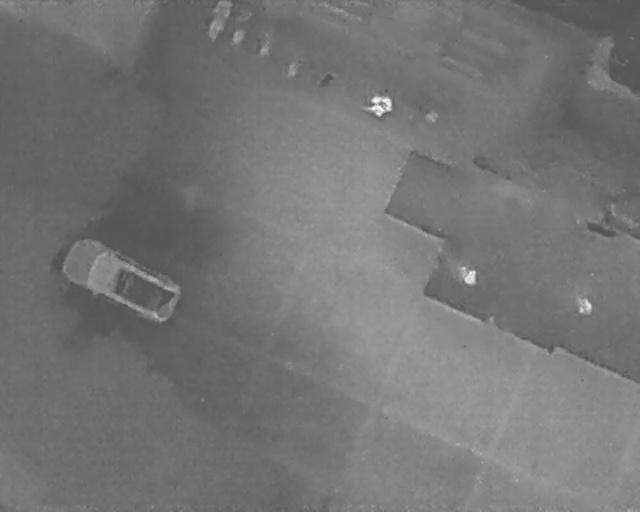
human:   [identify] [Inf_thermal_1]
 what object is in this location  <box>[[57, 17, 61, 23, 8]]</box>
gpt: <ref>1 large person at the top</ref>

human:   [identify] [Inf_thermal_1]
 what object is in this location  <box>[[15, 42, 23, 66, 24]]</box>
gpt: <ref>1 large car at the left</ref>